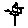
Label: flower